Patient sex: M
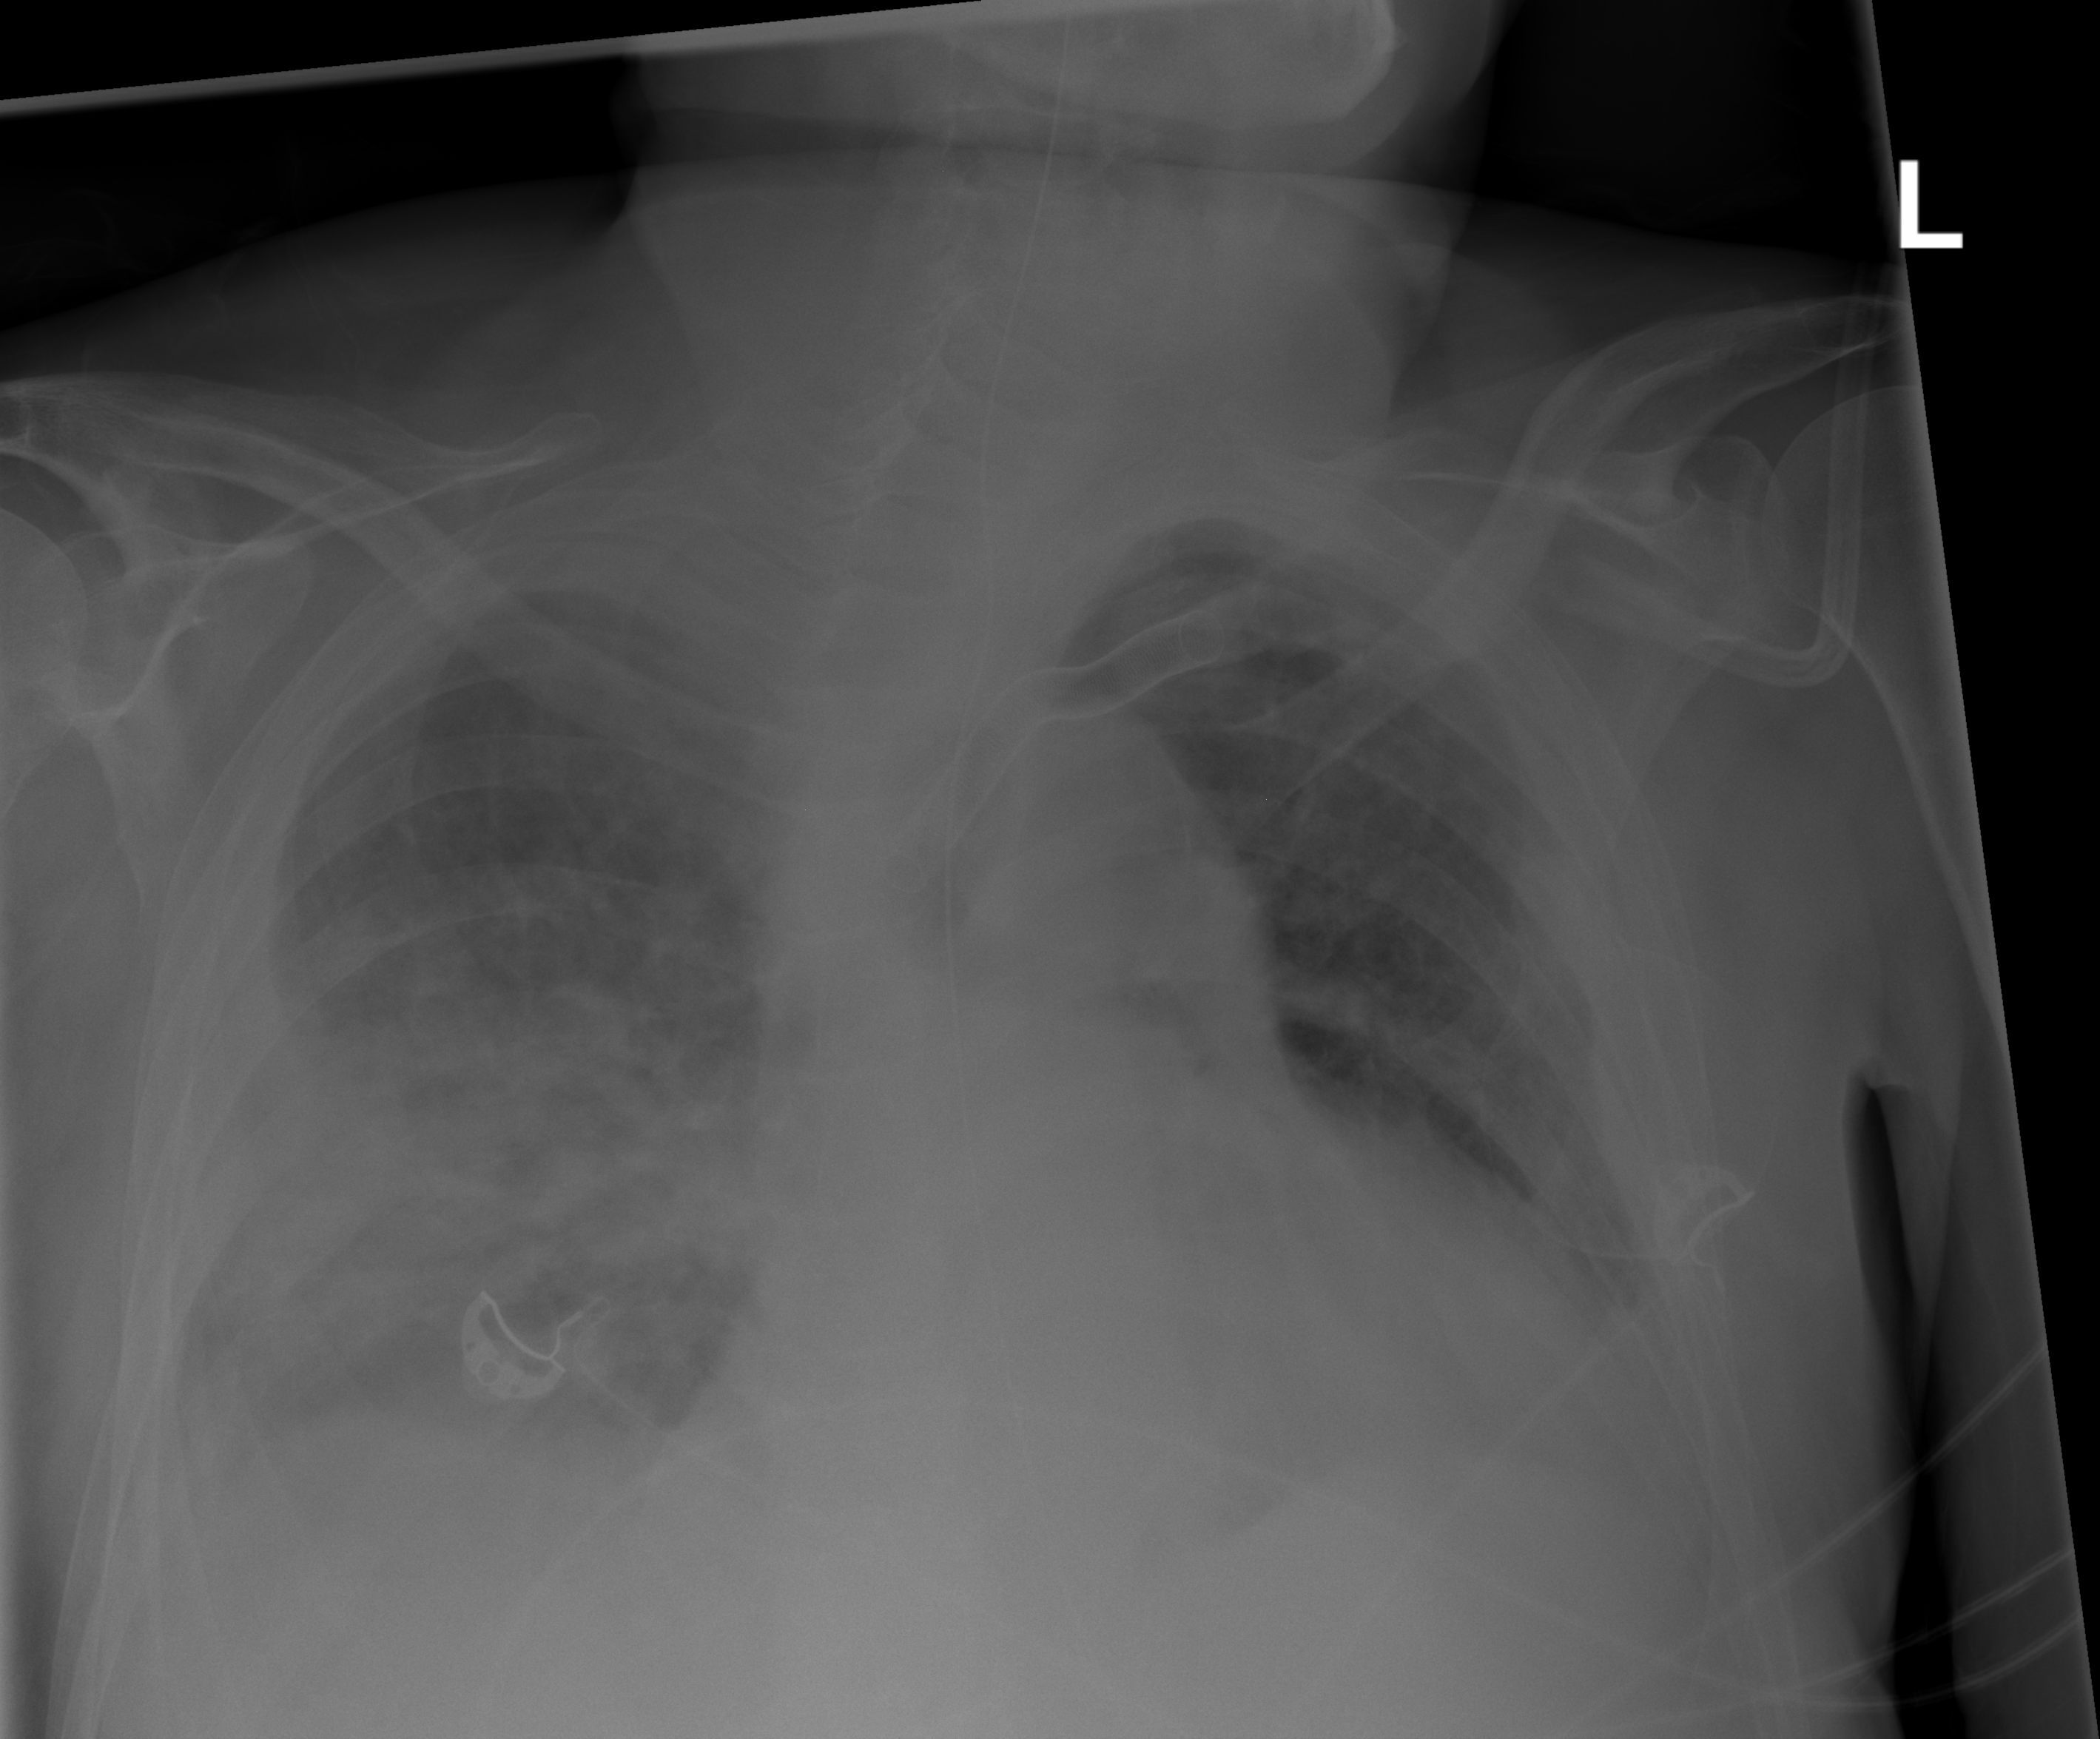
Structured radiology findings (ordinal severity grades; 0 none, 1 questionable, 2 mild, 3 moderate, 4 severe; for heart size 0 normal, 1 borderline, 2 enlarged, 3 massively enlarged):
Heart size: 2
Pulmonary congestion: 2
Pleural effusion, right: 2
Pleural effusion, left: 2
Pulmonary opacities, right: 3
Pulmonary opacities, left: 2
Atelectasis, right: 3
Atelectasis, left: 3